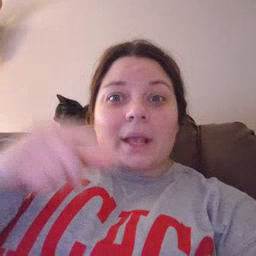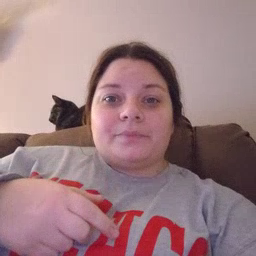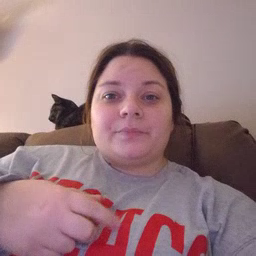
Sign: wake